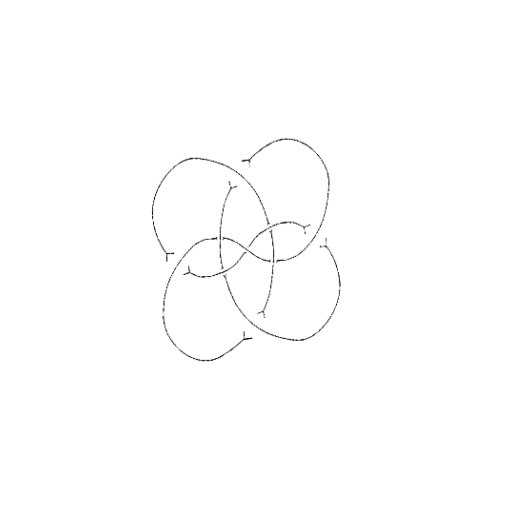
Crossing number: 9